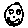
Label: smiley face